Question: I get the following struct return from disqus.com API and I just don't know how to retrieve only the following "id" value in red using Coldfusion.

This is the full array returned.
'''
{
"cursor":{
"prev":null,
"hasNext":false,
"next":"1213061503000000:1:0",
"hasPrev":false,
"total":null,
"id":"1213061503000000:1:0",
"more":false
},
"code":0,
"response":[
{
"category":"1",
"reactions":0,
"identifiers":[],
"forum":"bobross",
"title":"Donkeys live a long time",
"dislikes":0,
"isDeleted":false,
"author":"1",
"userScore":0,
"id":"2",
"isClosed":false,
"posts":0,
"link":null,
"likes":0,
"message":""Donkeys live a long time. None of you have ever seen a dead donkey."",
"ipAddress":"127.0.0.1",
"slug":"donkeys_live_a_long_time",
"createdAt":"2008-06-10T02:31:43"
},
{
"category":"1",
"reactions":0,
"identifiers":[
"my-identifier"
],
"forum":"bobross",
"title":"Happy Accidents",
"dislikes":0,
"isDeleted":false,
"author":"1",
"userScore":0,
"id":"1",
"isClosed":false,
"posts":76,
"link":null,
"likes":0,
"message":""If you've painted before you know that we don't make mistakes -- we have happy accidents."",
"ipAddress":"127.0.0.1",
"slug":"happy_accidents",
"createdAt":"2008-06-10T01:31:43"
}
]
}
'''
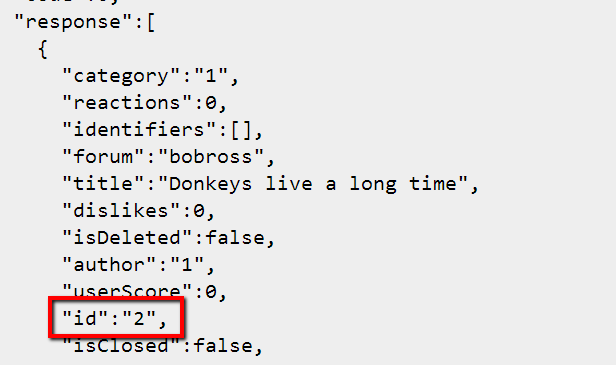
Answer: Well: firstly, that's a JSON packet not an array, so you need to turn it into a CFML data structure by deserialising it, eg:
'''
data = deserializeJson(jsonPacket);
'''
Then you'll have a native CFML struct ( an array... the array is one of the values within the struct).
From there, you would access any given element the way one normally would with a CFML struct, using struct / array notation, or struct functions / etc.
To directly address the item you point out, it would be (given the code above has been run first):
'''
data.response[1].id
'''
However I suspect you don't really want to address just that one value? But without more detail as to what you're trying to do, it's difficult to answer other than exactly what you want.
If you wanted to get all the IDs, one could do this:
'''
ids = [];
for (singleResponse in data.response){
arrayAppend(ids, singleResponse.id);
}
'''
Or on ColdFusion 10 there's more options with how to iterate over arrays.
Again: clarify what you're trying to do, and we can help you do it.